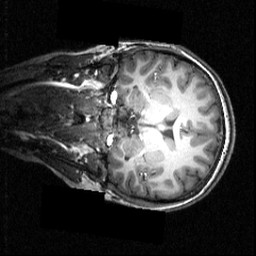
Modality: T1w
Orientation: coronal
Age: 20
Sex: female
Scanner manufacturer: siemens
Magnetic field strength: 3.951 T
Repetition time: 1.5 s
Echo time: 0.00335 s